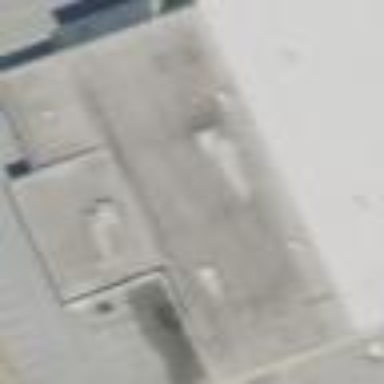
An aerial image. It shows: Commercial building.